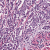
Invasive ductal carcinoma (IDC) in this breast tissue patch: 1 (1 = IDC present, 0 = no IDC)